Aerial crown-view tile of a tropical tree (Barro Colorado Island, Panama), acquired 20250616:
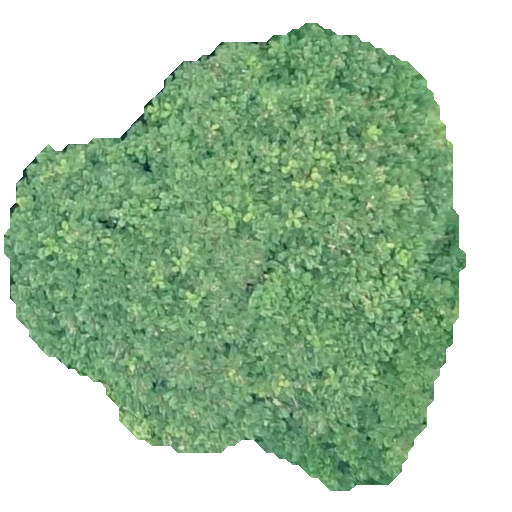
Species: Jacaranda copaia
GBIF accepted scientific name: Jacaranda copaia
Crown area: 221.784 m²